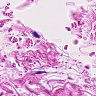
Metastatic tissue present: no